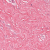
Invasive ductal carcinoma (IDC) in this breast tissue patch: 0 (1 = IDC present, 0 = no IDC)